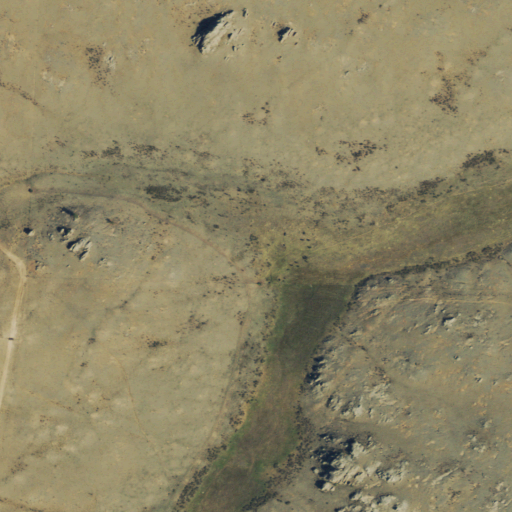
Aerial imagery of valley in Colorado named Copenhaver Gulch containing grassland, herbaceous wetlands, and shrub